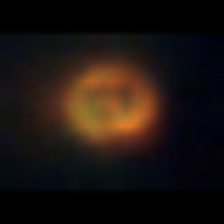
Taxon: Unknown_phyto
Group: Unknown